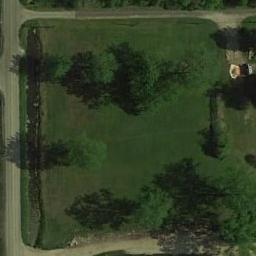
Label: meadow